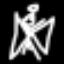
Label: angel